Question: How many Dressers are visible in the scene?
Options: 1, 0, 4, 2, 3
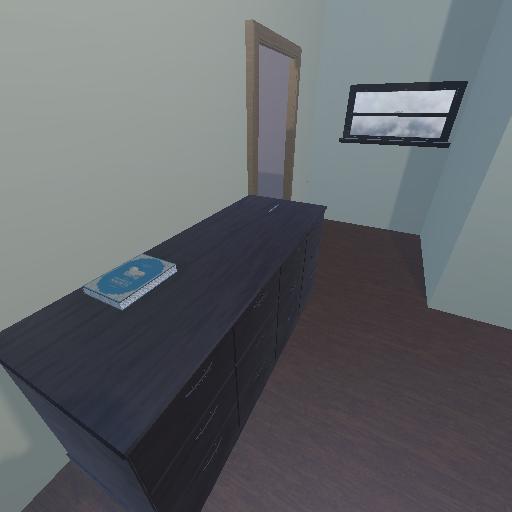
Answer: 1